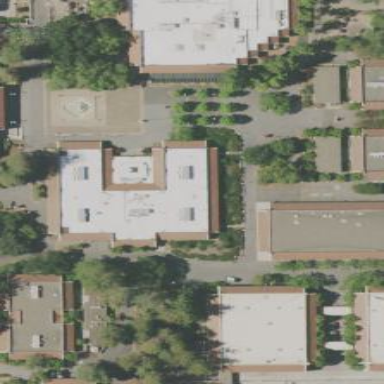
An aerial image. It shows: College building that serves as educational institution office.